Question: I have a plot like

My goal is to filter out all the data that falls inside the inner circle.
I have tried ways to filter only by the data that draws the circle, problem is that is has X and Y values and they're in all 4 spaces of a cartesian map, so if a point is above may be okay (filtering by values greater than something) but that would filter out values that are still outside the inner circle but below it.
I've also tried to do things using integrals but my math is rusty. Integrals suppose to be able to recognise values under the curve. If the curve draws the inner circle maybe I'm able to filter values out. For me, right know, that's more easy to say than to do, so help is appreciated.
PS: non-native english speaker here, so pardon me.
---
The circles are created by:
'''
radii=c(sqrt(1/2),1)
theta <- seq(0, 2 * pi, length = 500)
#Inner Circle:
xtemp1=radii[1]*cos(theta)
ytemp1=radii[1]*sin(theta)
circ1=as.data.frame(cbind(xtemp1,ytemp1))
#Outer Circle:
xtemp2=radii[2]*cos(theta)
ytemp2=radii[2]*sin(theta)
circ2=as.data.frame(cbind(xtemp2,ytemp2))
'''
Here's a small part of the data (named temp):
'''
Comp_1,Comp_2
0.253,-0.29
-0.23,0.222
-0.384,0.432
-0.032,0.805
-0.261,0.265
-0.181,0.344
-0.133,-0.436
-0.358,-0.004
-0.139,-0.314
0.303,0.257
-0.131,0.602
'''
And for the plot:
'''
#Plot
p1=ggplot(data=temp, aes(x=Comp_1, y=Comp_2)) + geom_point() +
scale_x_continuous(limits=c(-1,1), breaks=seq(-1,1,by=0.1)) +
scale_y_continuous(limits=c(-1,1), breaks=seq(-1,1,by=0.1))
#Circle
p1=p1 + geom_polygon(data=circ1, aes(x=xtemp1, y=ytemp1),size=0.5,inherit.aes = F, colour="black", fill=NA, alpha=0.5) +
geom_polygon(data=circ2, aes(x=xtemp2, y=ytemp2),size=0.5,inherit.aes = F, colour="black", fill=NA, alpha=0.5)
'''
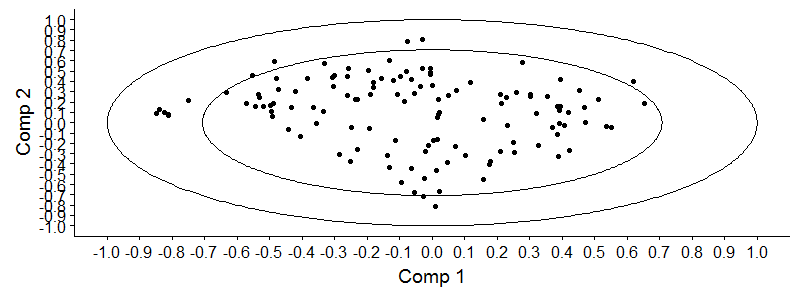
Answer: This sounds like a Point in Polygon problem (<URL> function in the sp library might be usefull.
'''
point.in.polygon(Comp_1,Comp_2,xtemp1,ytemp1)
'''